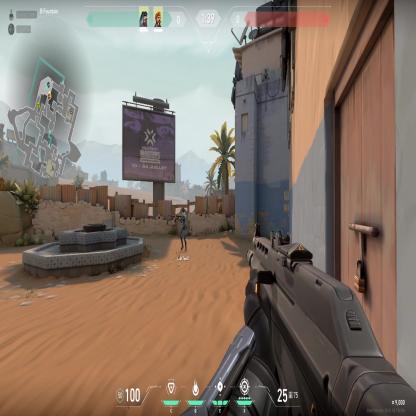
Label: teammate